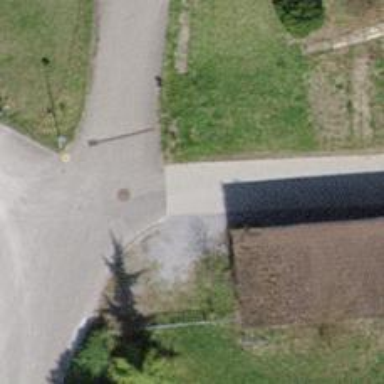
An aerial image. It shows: Gate.